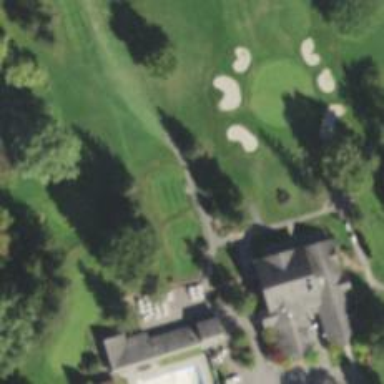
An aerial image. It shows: Path used for both walking and golf.